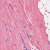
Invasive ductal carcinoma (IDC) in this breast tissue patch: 0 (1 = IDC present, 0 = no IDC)